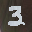
Label: 3